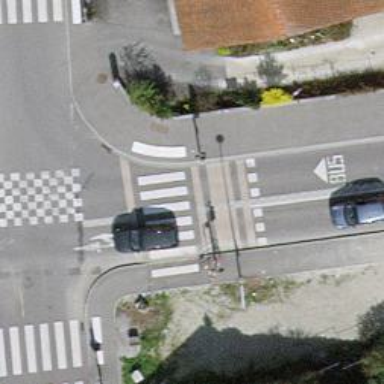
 there are traffic signals and zebra crossing."